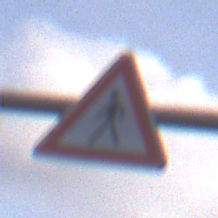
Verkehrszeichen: FussgaengerRechts
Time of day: MorningAfternoon
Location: Outdoor (Nature)
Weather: PartlyCloudy
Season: NotSpecified
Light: Natural